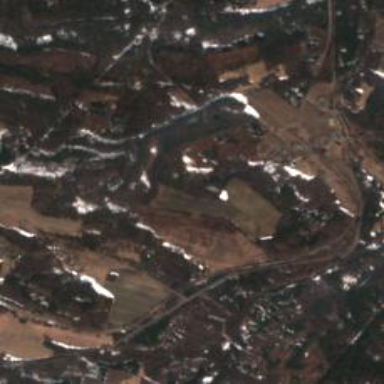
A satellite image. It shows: Ravine in the valley.